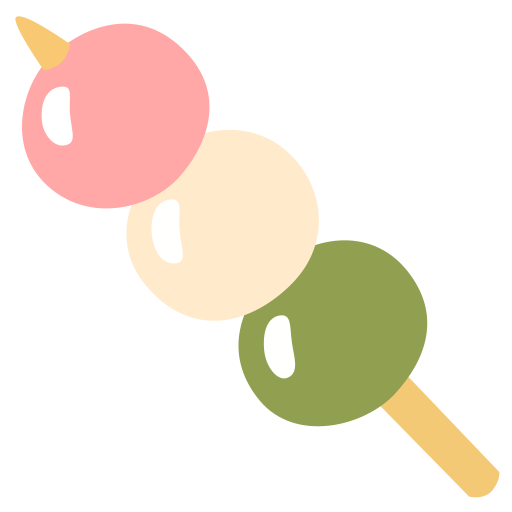
Emoji: 🍡